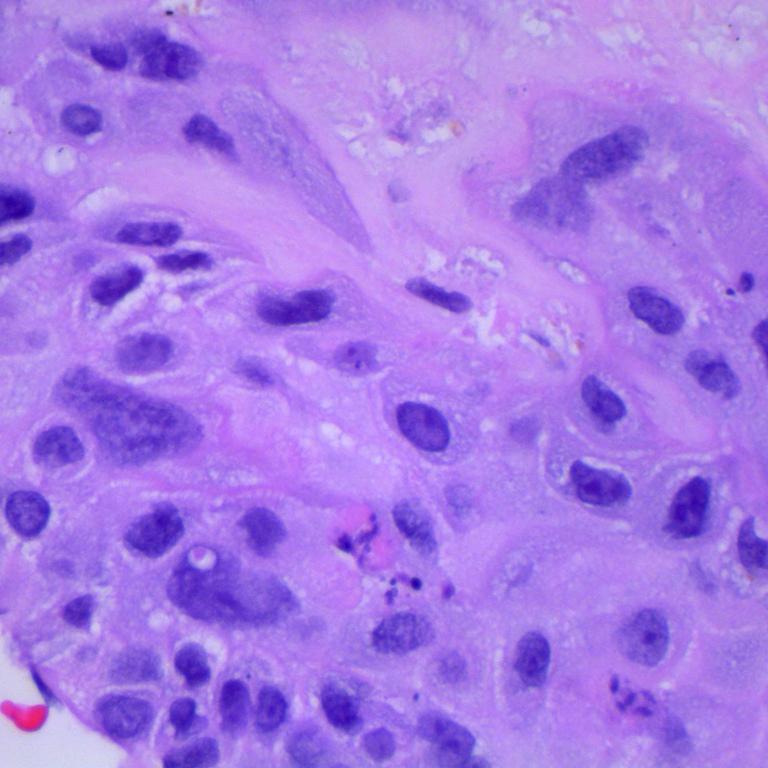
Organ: lung
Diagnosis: squamous carcinomas